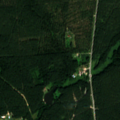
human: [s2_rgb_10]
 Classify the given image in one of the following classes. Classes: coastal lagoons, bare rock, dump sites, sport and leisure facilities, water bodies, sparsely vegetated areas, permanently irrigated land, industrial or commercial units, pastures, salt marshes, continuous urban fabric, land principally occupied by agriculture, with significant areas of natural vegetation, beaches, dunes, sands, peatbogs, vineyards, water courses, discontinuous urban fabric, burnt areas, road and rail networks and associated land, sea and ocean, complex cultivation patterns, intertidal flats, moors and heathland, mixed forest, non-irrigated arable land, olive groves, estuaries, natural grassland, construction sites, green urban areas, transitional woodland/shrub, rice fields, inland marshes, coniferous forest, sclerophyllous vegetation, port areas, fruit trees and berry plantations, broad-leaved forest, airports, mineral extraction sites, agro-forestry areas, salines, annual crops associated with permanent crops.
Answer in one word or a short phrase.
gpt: land principally occupied by agriculture, with significant areas of natural vegetation, coniferous forest